Interaction volume radius: 5 \u00c5
Interaction volume height: 25 \u00c5
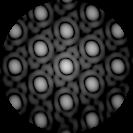
Disorder parameter: 0.007898